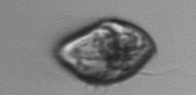
Label: Gyrodinium